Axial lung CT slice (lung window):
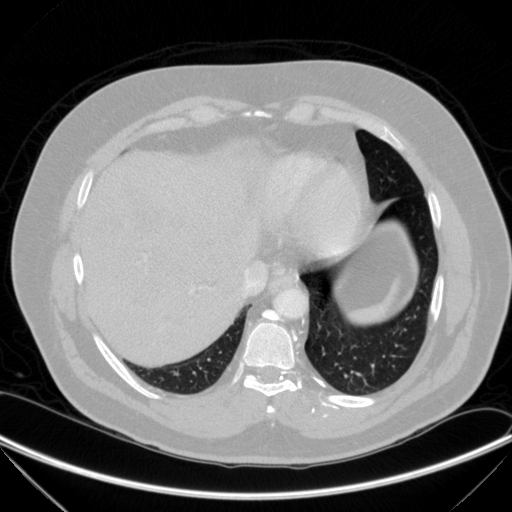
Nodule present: no